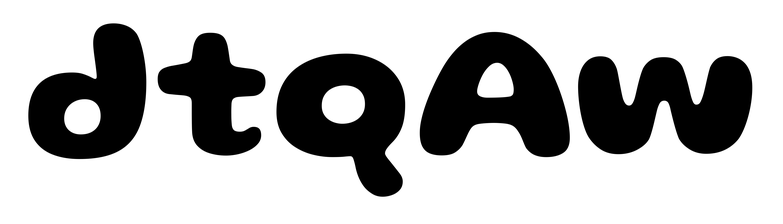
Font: Gluten_Bold